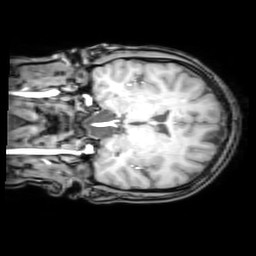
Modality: T1w
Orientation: coronal
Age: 20
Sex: female
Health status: healthy
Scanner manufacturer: philips
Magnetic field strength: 3 T
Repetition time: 0.012 s
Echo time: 0.0037 s